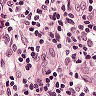
Metastatic tissue present: no